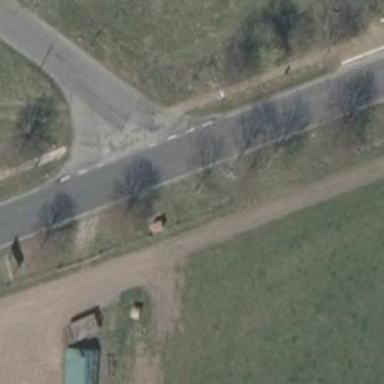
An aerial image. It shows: Secondary road with asphalt surface.